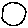
Label: moon